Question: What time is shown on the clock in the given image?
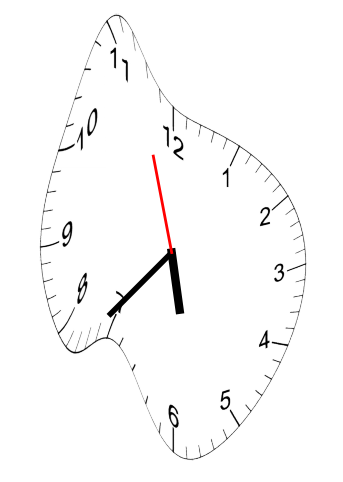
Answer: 05:36:57